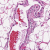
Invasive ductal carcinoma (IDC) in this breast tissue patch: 0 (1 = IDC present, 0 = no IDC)